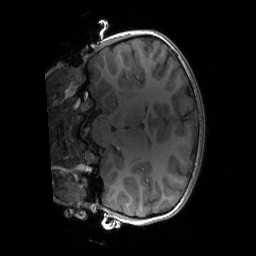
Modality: T1w
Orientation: coronal
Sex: female
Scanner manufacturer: siemens
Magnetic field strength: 3 T
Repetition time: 1.9 s
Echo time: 0.00243 s